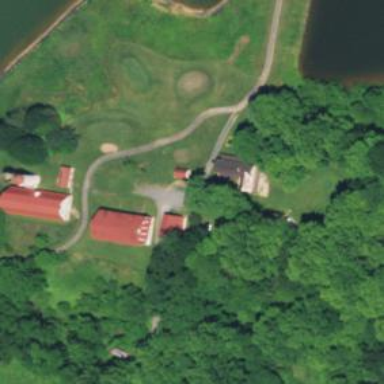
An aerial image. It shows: Path used for both walking and golf.